Interaction volume radius: 5 \u00c5
Interaction volume height: 10 \u00c5
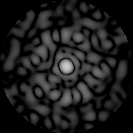
Disorder parameter: 0.8398